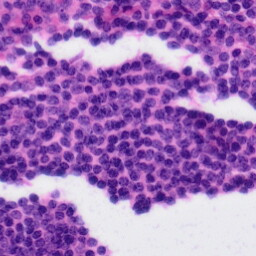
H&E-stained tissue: Tonsil